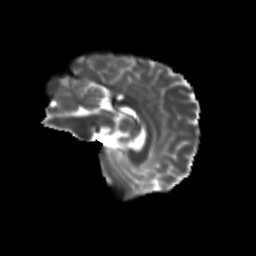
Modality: T2w
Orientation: sagittal
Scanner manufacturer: siemens
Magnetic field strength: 3 T
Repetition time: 9.2 s
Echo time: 0.084 s